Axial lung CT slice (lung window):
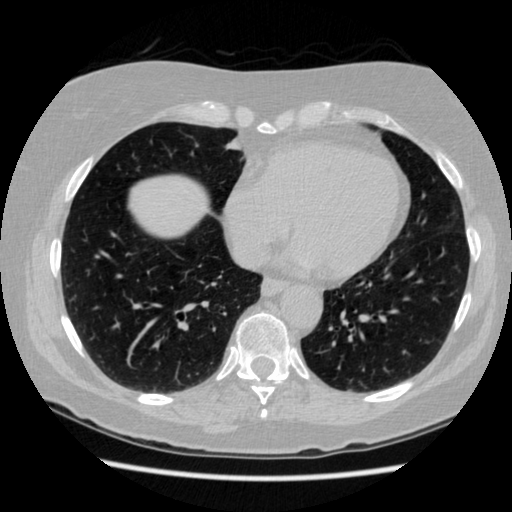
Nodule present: no